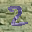
Label: 2